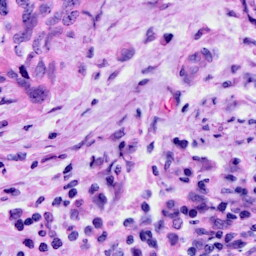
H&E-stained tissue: Cervix